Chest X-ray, PA view. Patient: 62 years old, sex M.
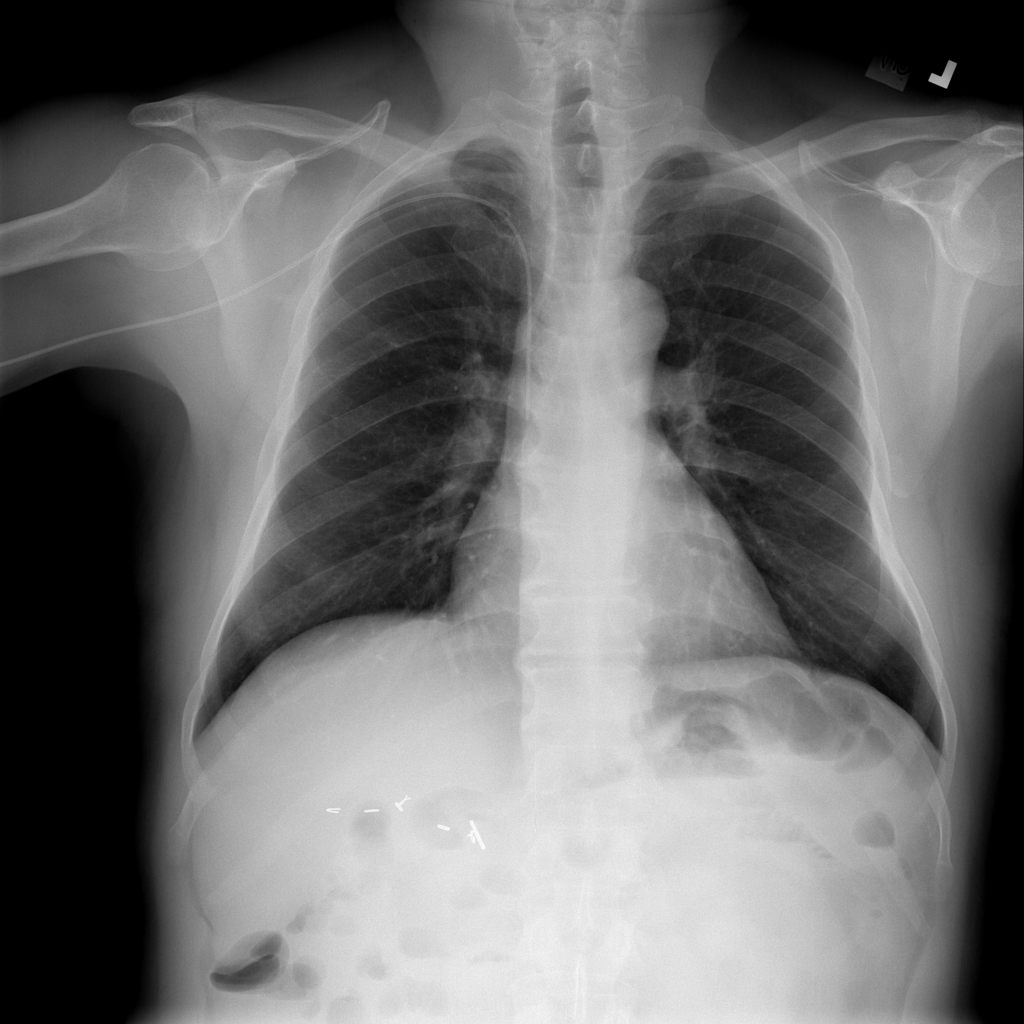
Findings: No Finding